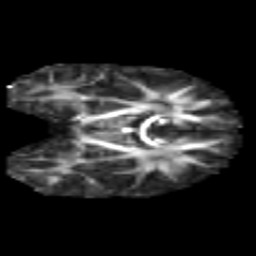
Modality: FA
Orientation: coronal
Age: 7
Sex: male
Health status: healthy